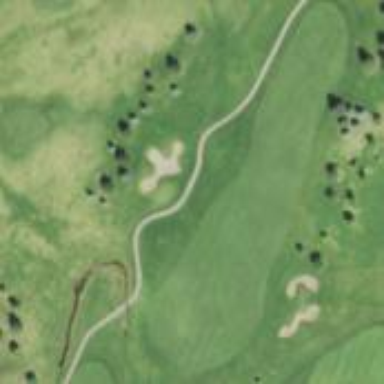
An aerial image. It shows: Grassy area designated as golf fairway.